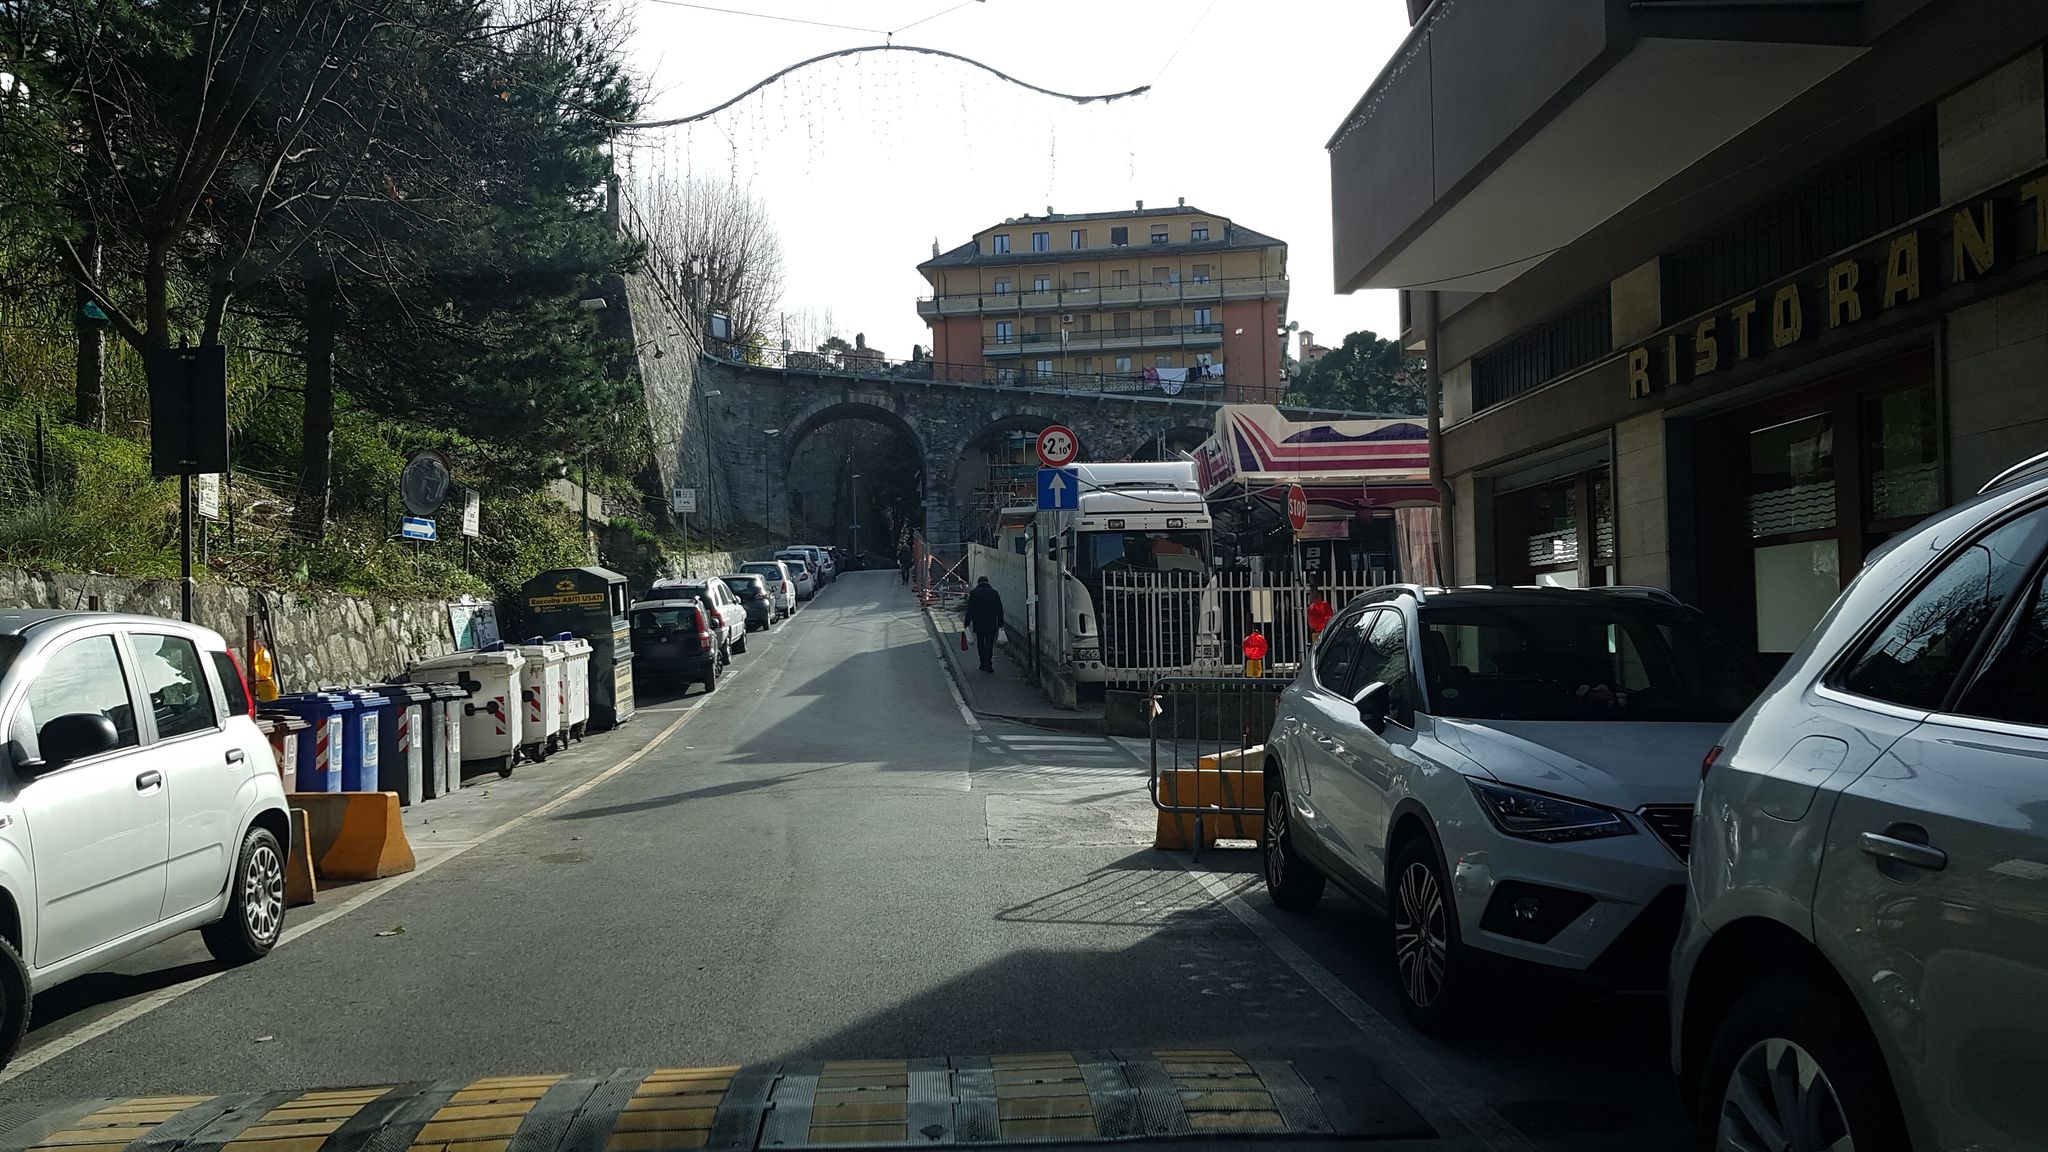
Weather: clear
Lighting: day
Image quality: good
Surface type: driving surface
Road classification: steps, residential, footway
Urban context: dense urban cluster
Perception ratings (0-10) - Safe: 0.28, Lively: 7.12, Beautiful: 3.3, Boring: 2.51, Depressing: 2.63, Wealthy: 1.43